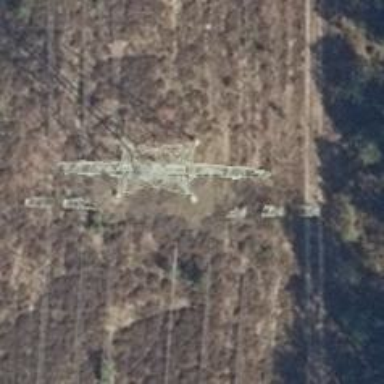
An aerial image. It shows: Power tower.